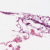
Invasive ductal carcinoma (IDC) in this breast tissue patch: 0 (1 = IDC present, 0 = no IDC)